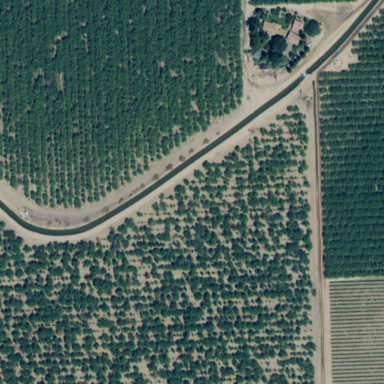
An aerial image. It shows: Orchard filled with almond trees.